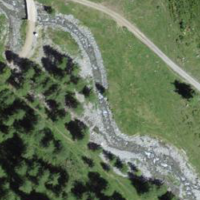
EUNIS habitat code: 31
Species observed at this site:
Dryas octopetala
Parnassia palustris